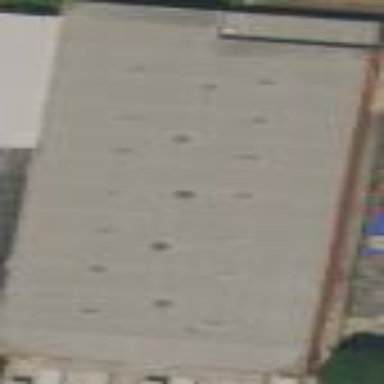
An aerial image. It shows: Warehouse.